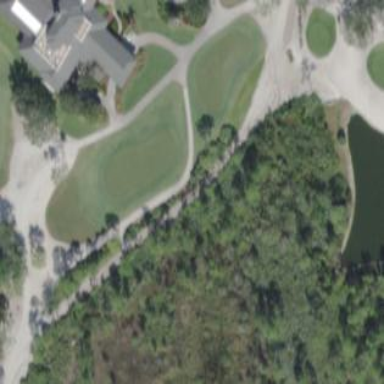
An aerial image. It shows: Area with grass used as rough in golf course.